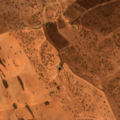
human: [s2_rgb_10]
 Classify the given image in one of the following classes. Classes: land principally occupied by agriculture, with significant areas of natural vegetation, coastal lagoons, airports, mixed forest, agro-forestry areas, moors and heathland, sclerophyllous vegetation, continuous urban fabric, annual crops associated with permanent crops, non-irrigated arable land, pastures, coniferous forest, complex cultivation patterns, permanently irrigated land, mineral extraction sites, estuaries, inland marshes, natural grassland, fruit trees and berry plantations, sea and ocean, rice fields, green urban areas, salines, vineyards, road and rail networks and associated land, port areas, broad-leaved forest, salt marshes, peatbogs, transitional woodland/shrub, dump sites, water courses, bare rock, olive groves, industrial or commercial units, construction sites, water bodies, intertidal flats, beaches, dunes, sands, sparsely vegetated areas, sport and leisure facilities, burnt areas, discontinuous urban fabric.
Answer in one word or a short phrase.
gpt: non-irrigated arable land, agro-forestry areas, transitional woodland/shrub